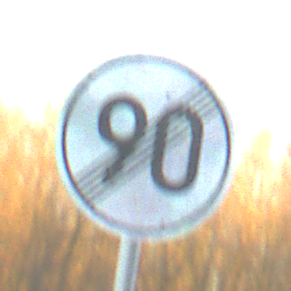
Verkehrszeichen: EndeGeschwindigkeit90
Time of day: SunriseSunset
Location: Outdoor (Nature)
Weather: Clear
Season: Winter
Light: Natural